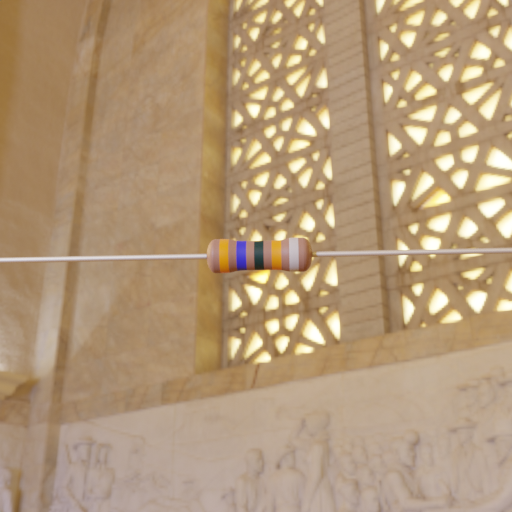
Resistor colour bands (in order): orange, blue, black, orange, silver